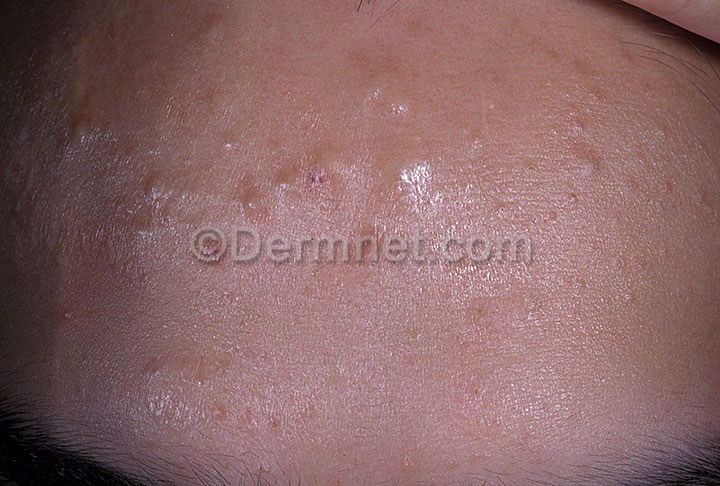
Disease: Acne and Rosacea Photos